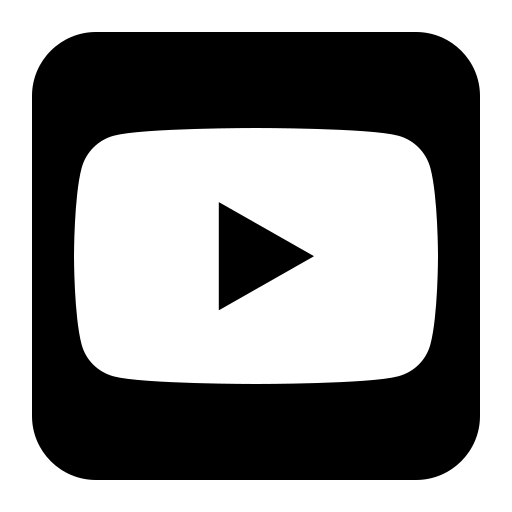
Tags: icon, FontAwesome, fa-icon, brand, square, youtube